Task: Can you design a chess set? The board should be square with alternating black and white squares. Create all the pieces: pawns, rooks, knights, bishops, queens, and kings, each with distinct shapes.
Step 2409:
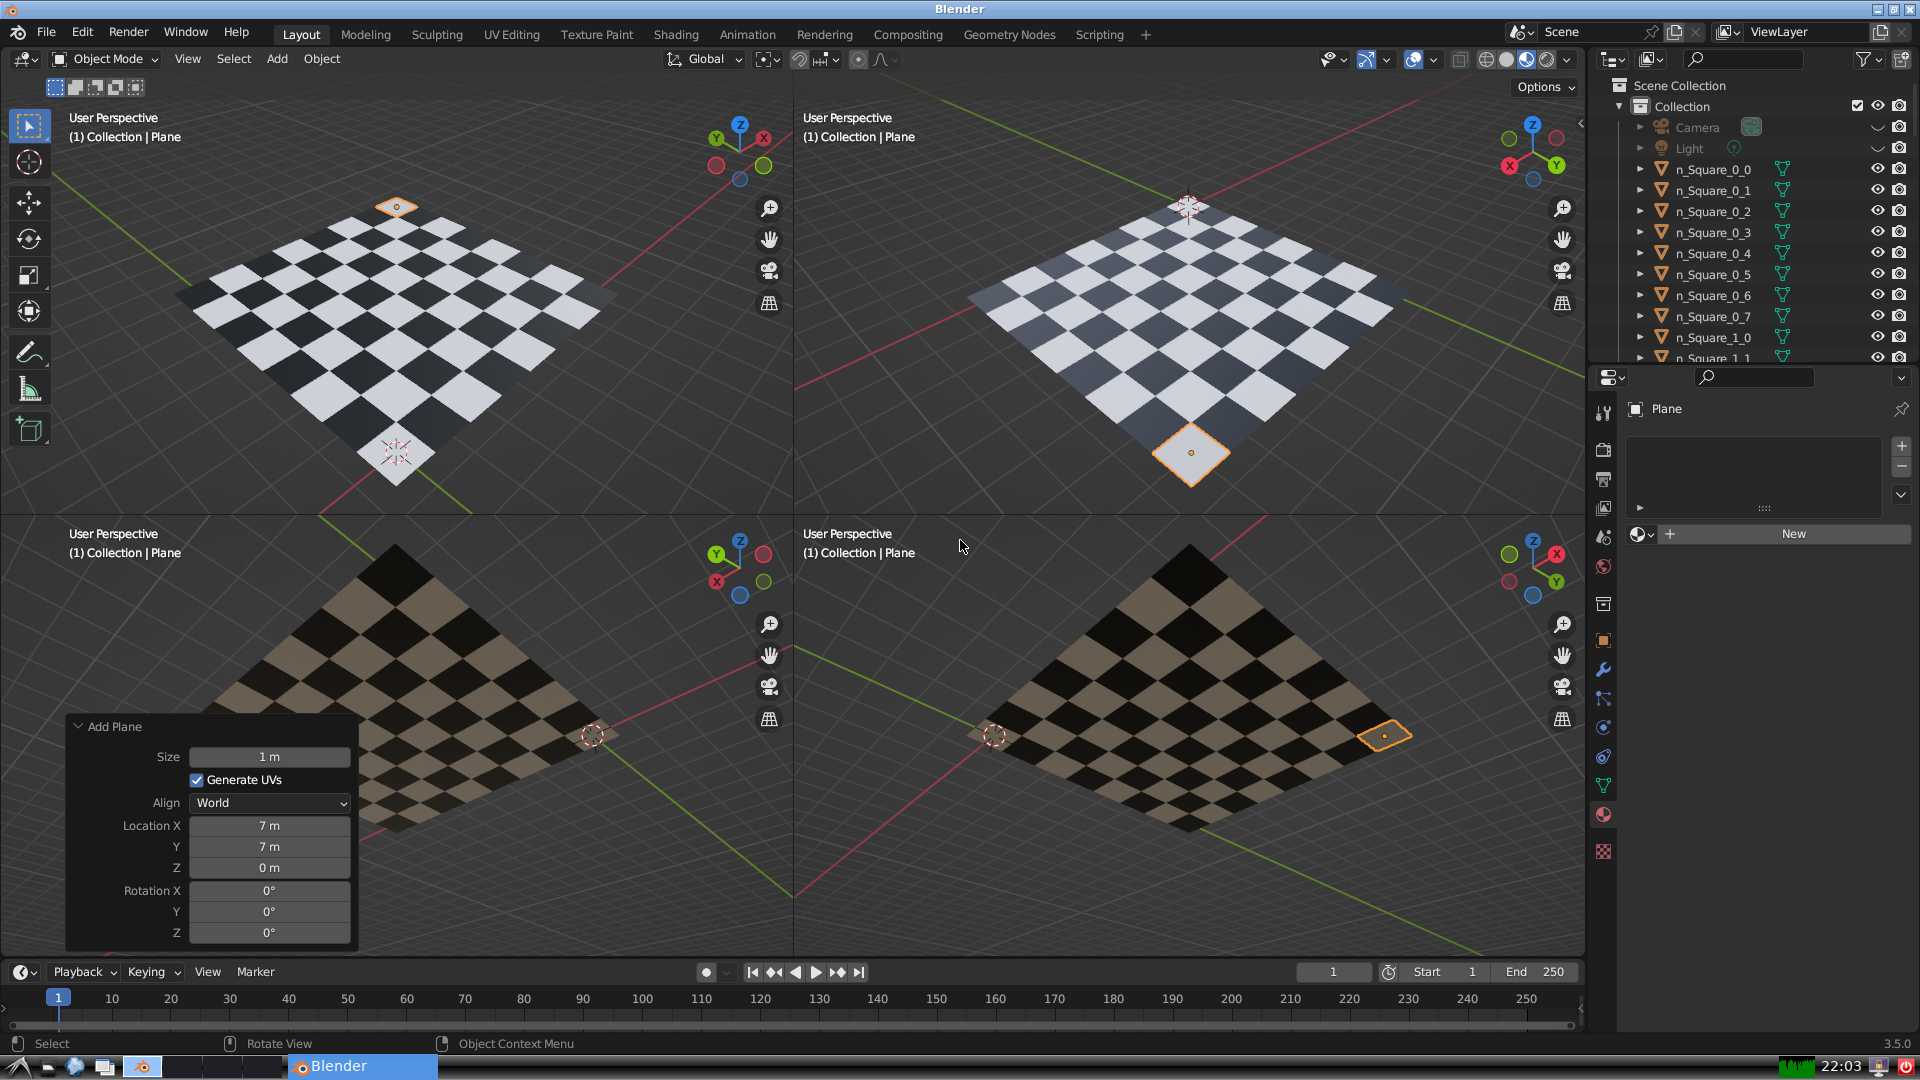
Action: {"mouse_move": [1608, 631]}